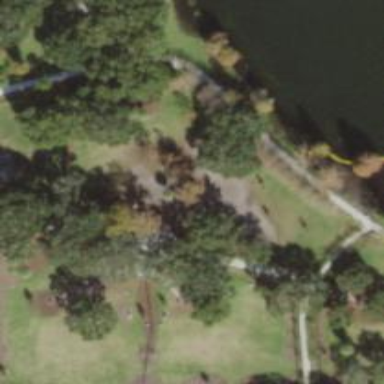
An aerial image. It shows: Dog park for leisure land.